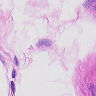
Metastatic tissue present: no